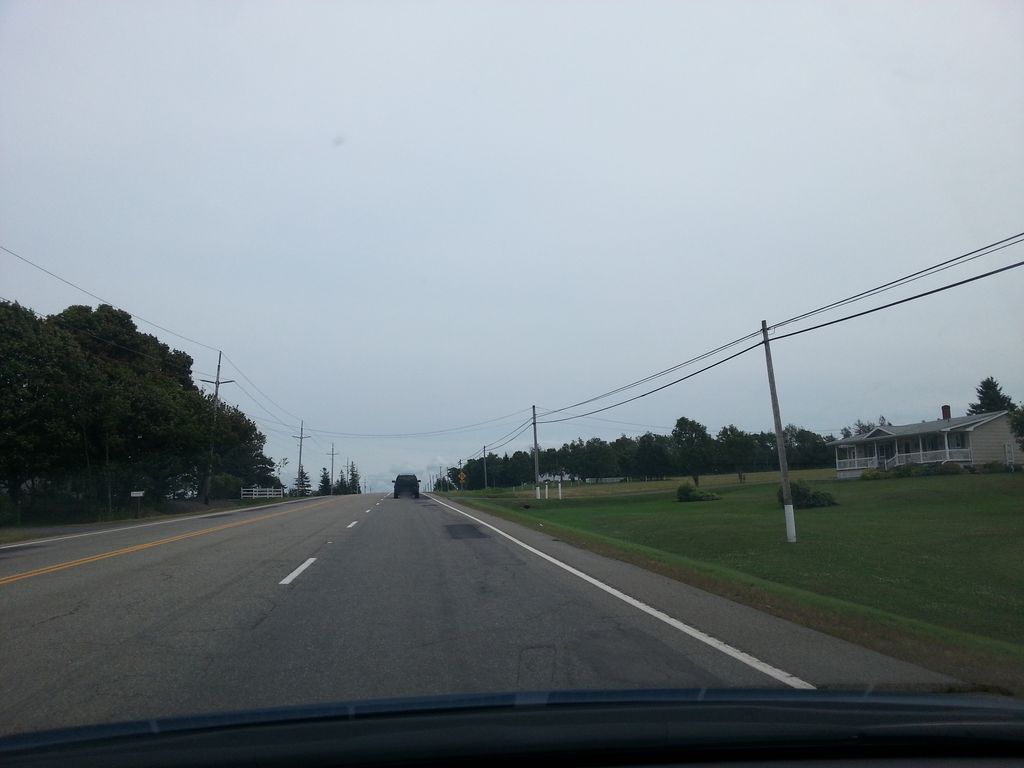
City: charlottetown